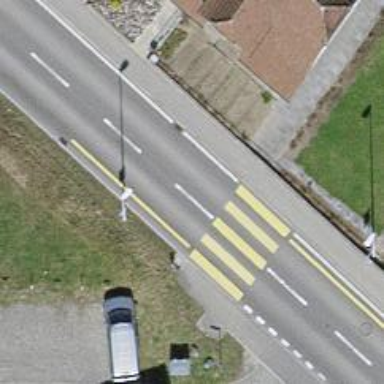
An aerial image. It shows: Uncontrolled zebra crossing with zebra markings.